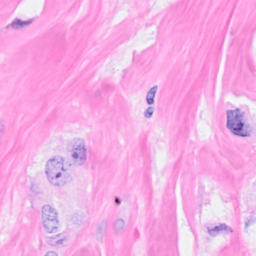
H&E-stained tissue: Breast